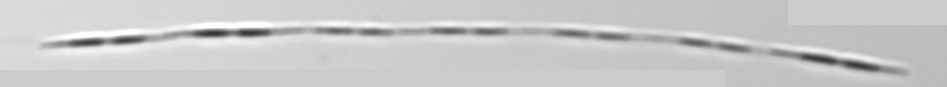
Label: Pseudo-nitzschia